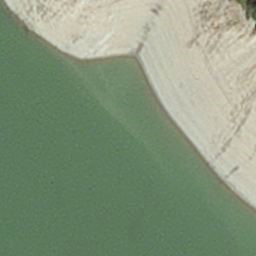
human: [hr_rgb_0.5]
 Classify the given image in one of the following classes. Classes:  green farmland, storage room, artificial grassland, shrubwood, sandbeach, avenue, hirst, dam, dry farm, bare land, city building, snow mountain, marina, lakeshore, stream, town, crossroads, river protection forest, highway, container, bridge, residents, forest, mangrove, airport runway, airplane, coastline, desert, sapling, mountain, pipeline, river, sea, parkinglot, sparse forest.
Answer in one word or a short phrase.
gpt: hirst